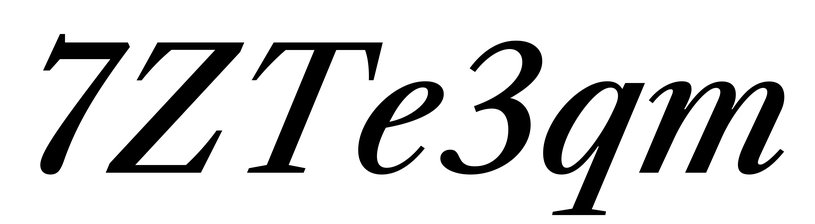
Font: LibreCaslonText-Italic_Medium_Italic